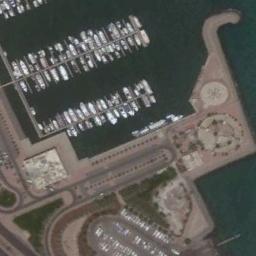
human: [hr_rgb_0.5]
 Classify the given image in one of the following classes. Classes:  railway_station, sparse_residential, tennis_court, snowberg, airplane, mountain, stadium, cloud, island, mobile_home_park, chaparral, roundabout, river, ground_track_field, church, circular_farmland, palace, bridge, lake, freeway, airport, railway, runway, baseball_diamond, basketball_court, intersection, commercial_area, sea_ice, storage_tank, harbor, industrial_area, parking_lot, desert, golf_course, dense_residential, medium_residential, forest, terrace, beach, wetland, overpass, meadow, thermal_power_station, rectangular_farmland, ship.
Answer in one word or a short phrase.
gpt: harbor